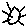
Label: sun